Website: ulta-beauty
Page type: delivery-shipping
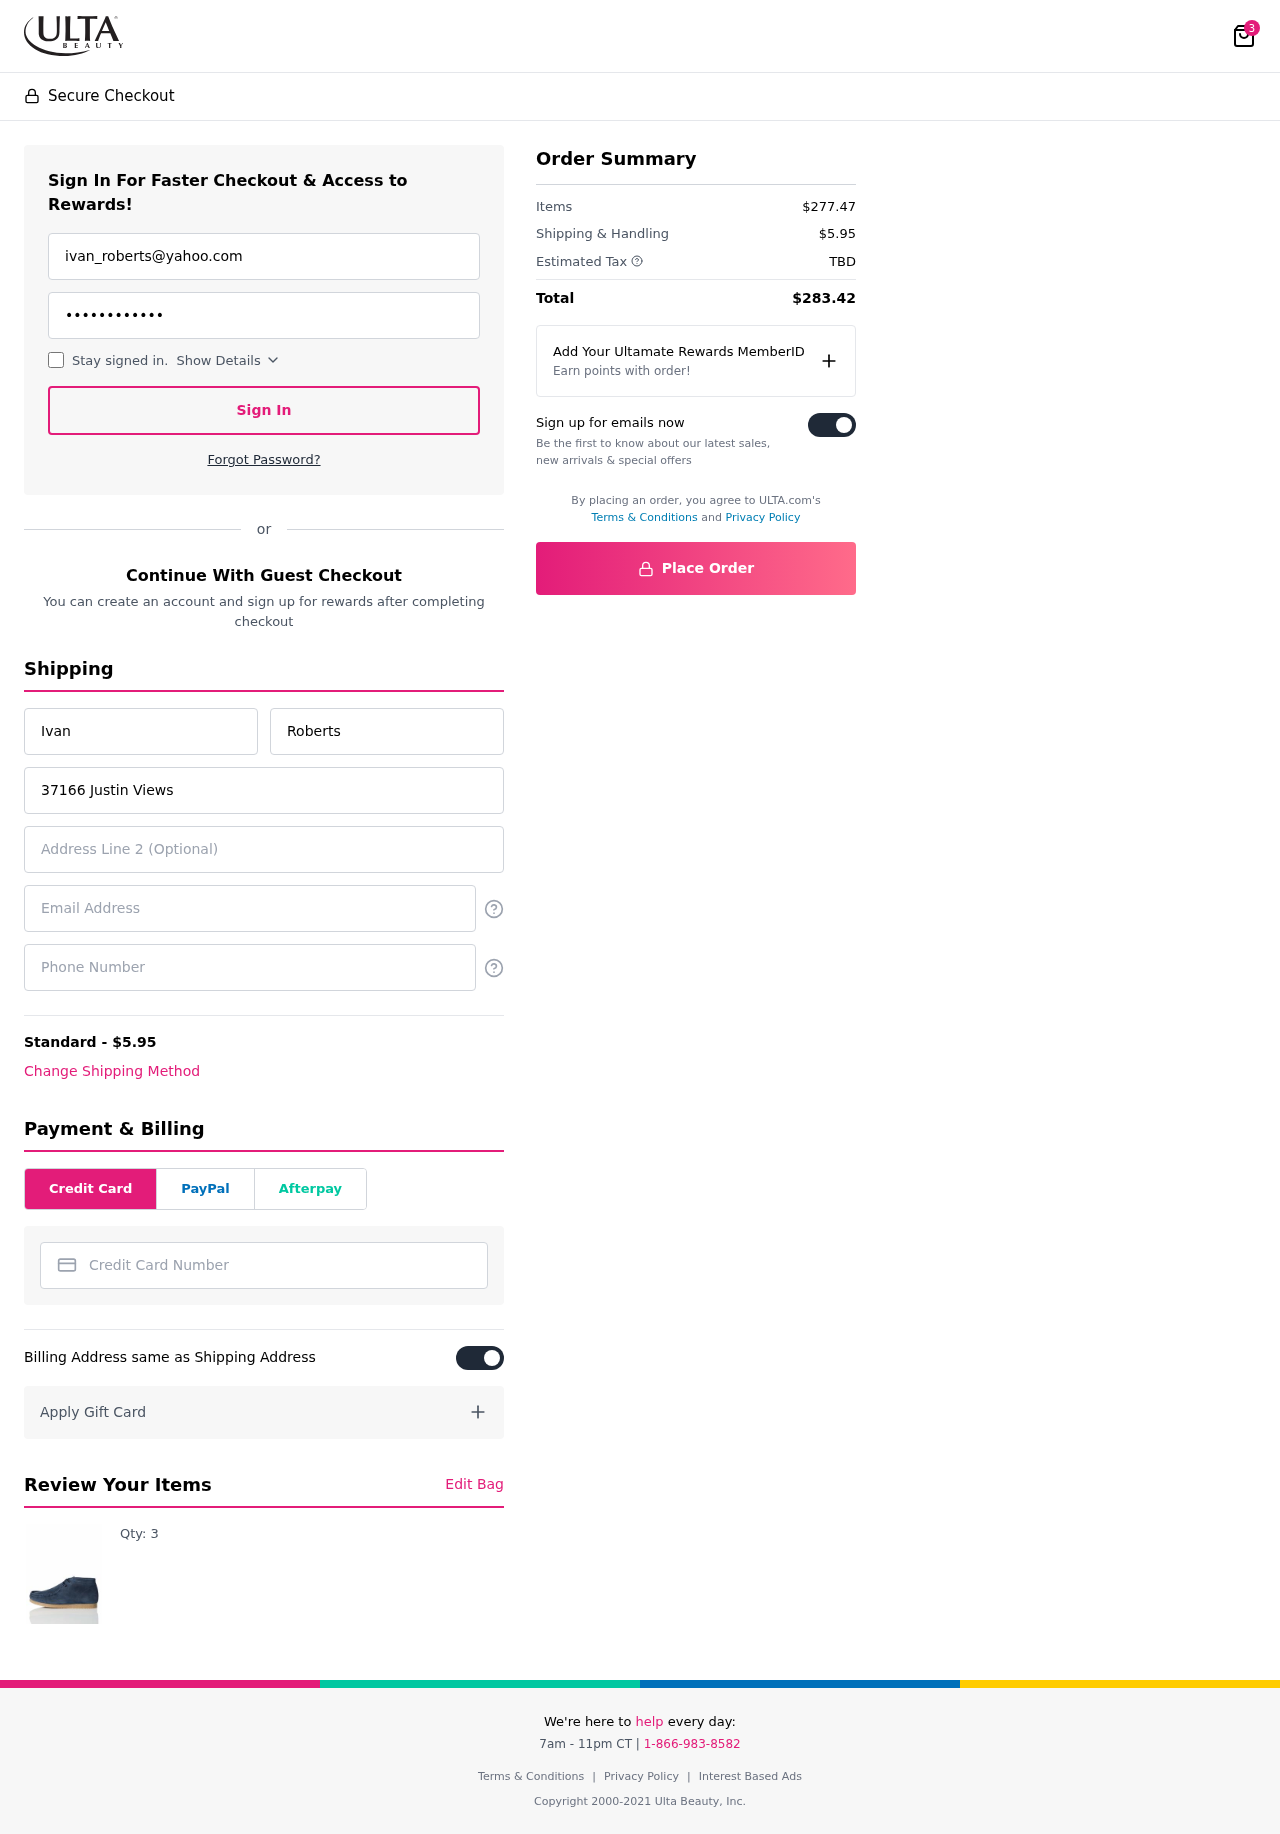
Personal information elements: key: PII_CARD_NUMBER
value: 2285 0282 2608 9293
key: PII_EMAIL
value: ivan_roberts@yahoo.com
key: PII_EMAIL2
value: ivan_roberts@yahoo.com
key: PII_FIRSTNAME
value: Ivan
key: PII_LASTNAME
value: Roberts
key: PII_PHONE
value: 4502614929
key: PII_STREET
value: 37166 Justin Views
Product elements: key: PRODUCT1_QUANTITY
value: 3
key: PRODUCT1
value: Qty: 3
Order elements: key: ORDER_NUM_ITEMS
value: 3
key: ORDER_SHIPPING_COST
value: $5.95
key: ORDER_SUBTOTAL
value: $277.47
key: ORDER_TAX
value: TBD
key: ORDER_TOTAL
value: $283.42